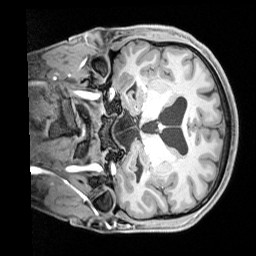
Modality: T1w
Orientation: coronal
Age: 27
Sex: male
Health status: healthy
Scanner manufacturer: siemens
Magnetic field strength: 3 T
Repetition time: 1.65 s
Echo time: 0.00182 s